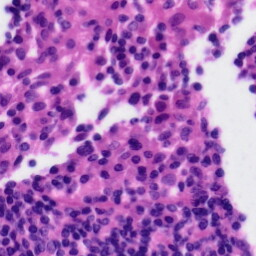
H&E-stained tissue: Tonsil